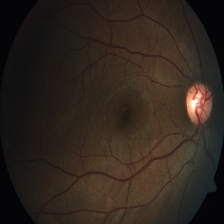
Diabetic retinopathy grade: Severe